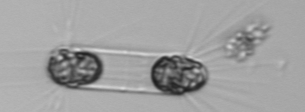
Label: Corethron_hystrix